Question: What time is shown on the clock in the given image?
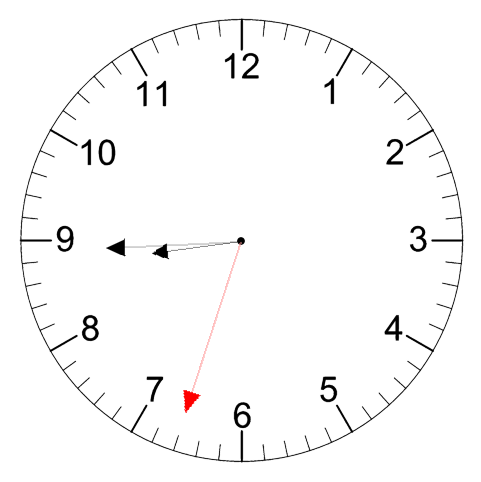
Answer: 08:44:33